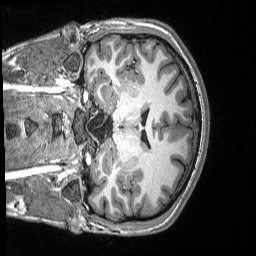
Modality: T1w
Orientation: coronal
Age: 23
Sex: male